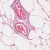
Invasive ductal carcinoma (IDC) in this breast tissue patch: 0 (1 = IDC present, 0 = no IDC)